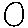
Label: circle